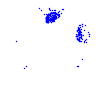
Particle: electron